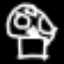
Label: mushroom